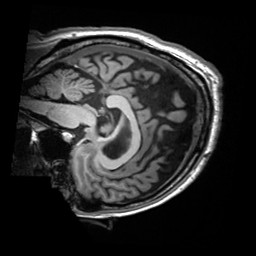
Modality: T1w
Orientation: sagittal
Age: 70
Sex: male
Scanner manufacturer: siemens
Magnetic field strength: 3 T
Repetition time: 2.2 s
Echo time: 0.00245 s